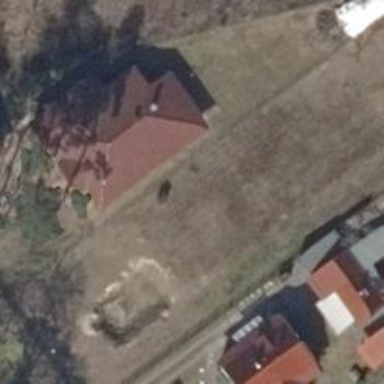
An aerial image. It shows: Detached building with hipped roof.